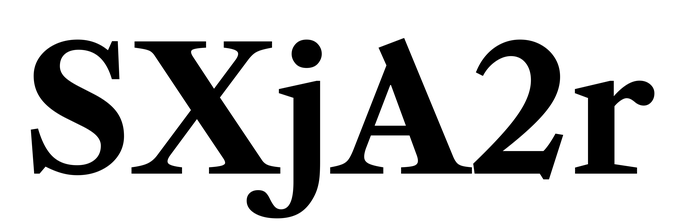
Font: LibreCaslonText_Bold